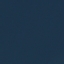
Land use / land cover: SeaLake